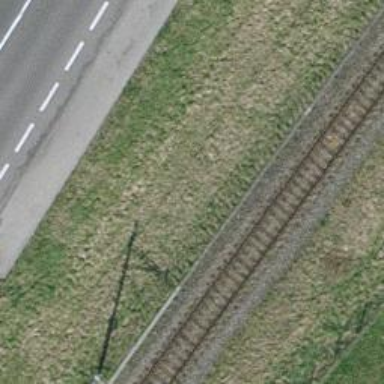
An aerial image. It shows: Single-track electrified railway with contact line.